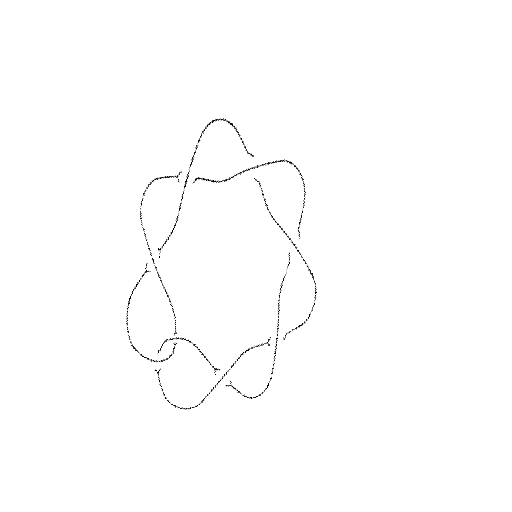
Crossing number: 8